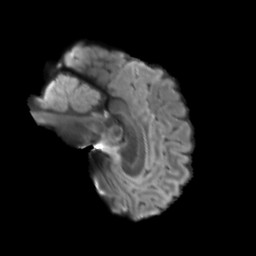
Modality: T2w
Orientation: sagittal
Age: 56
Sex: male
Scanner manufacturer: siemens
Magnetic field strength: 3 T
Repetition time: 3.23 s
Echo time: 0.0892 s